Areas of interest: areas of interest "Soccer Field"
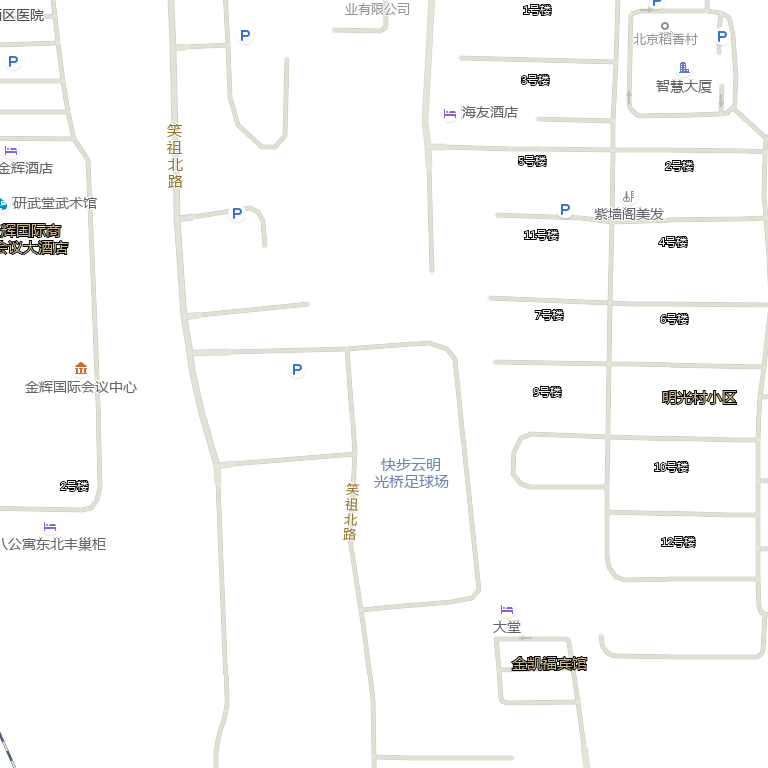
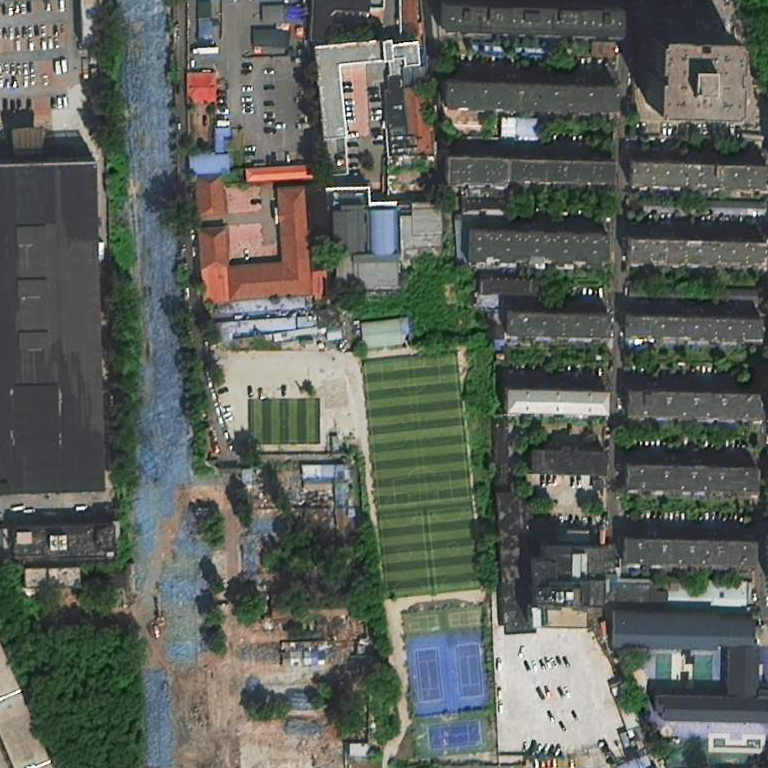